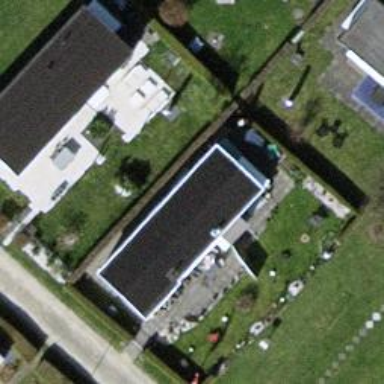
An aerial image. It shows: Static caravan building.